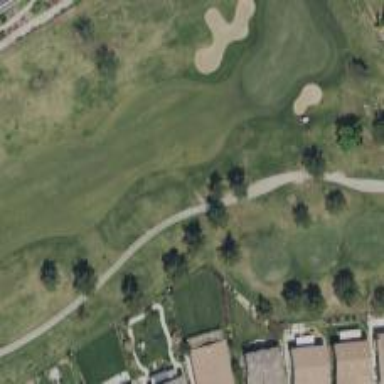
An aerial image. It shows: Path for both roads and golfers.